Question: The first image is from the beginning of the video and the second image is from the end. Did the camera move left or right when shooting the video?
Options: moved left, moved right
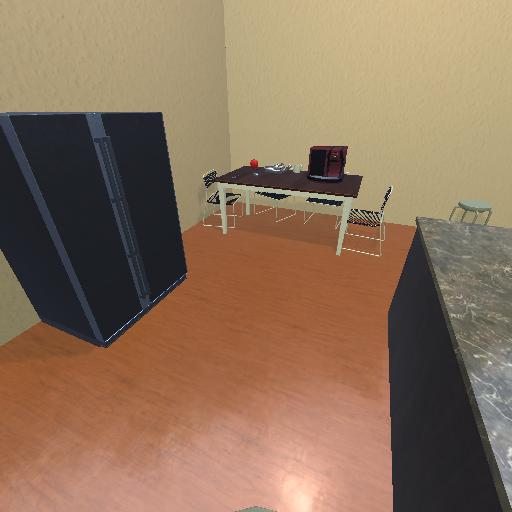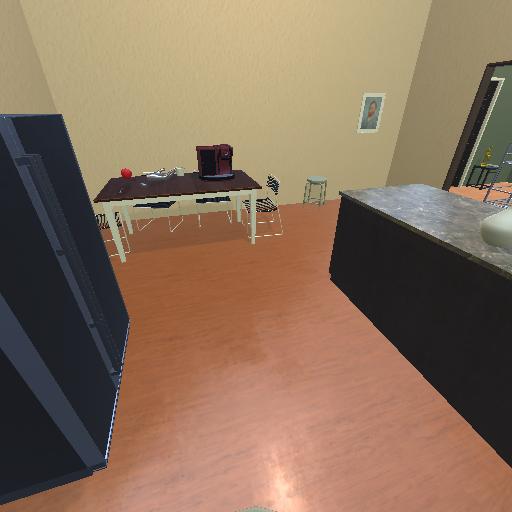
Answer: moved left